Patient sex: M
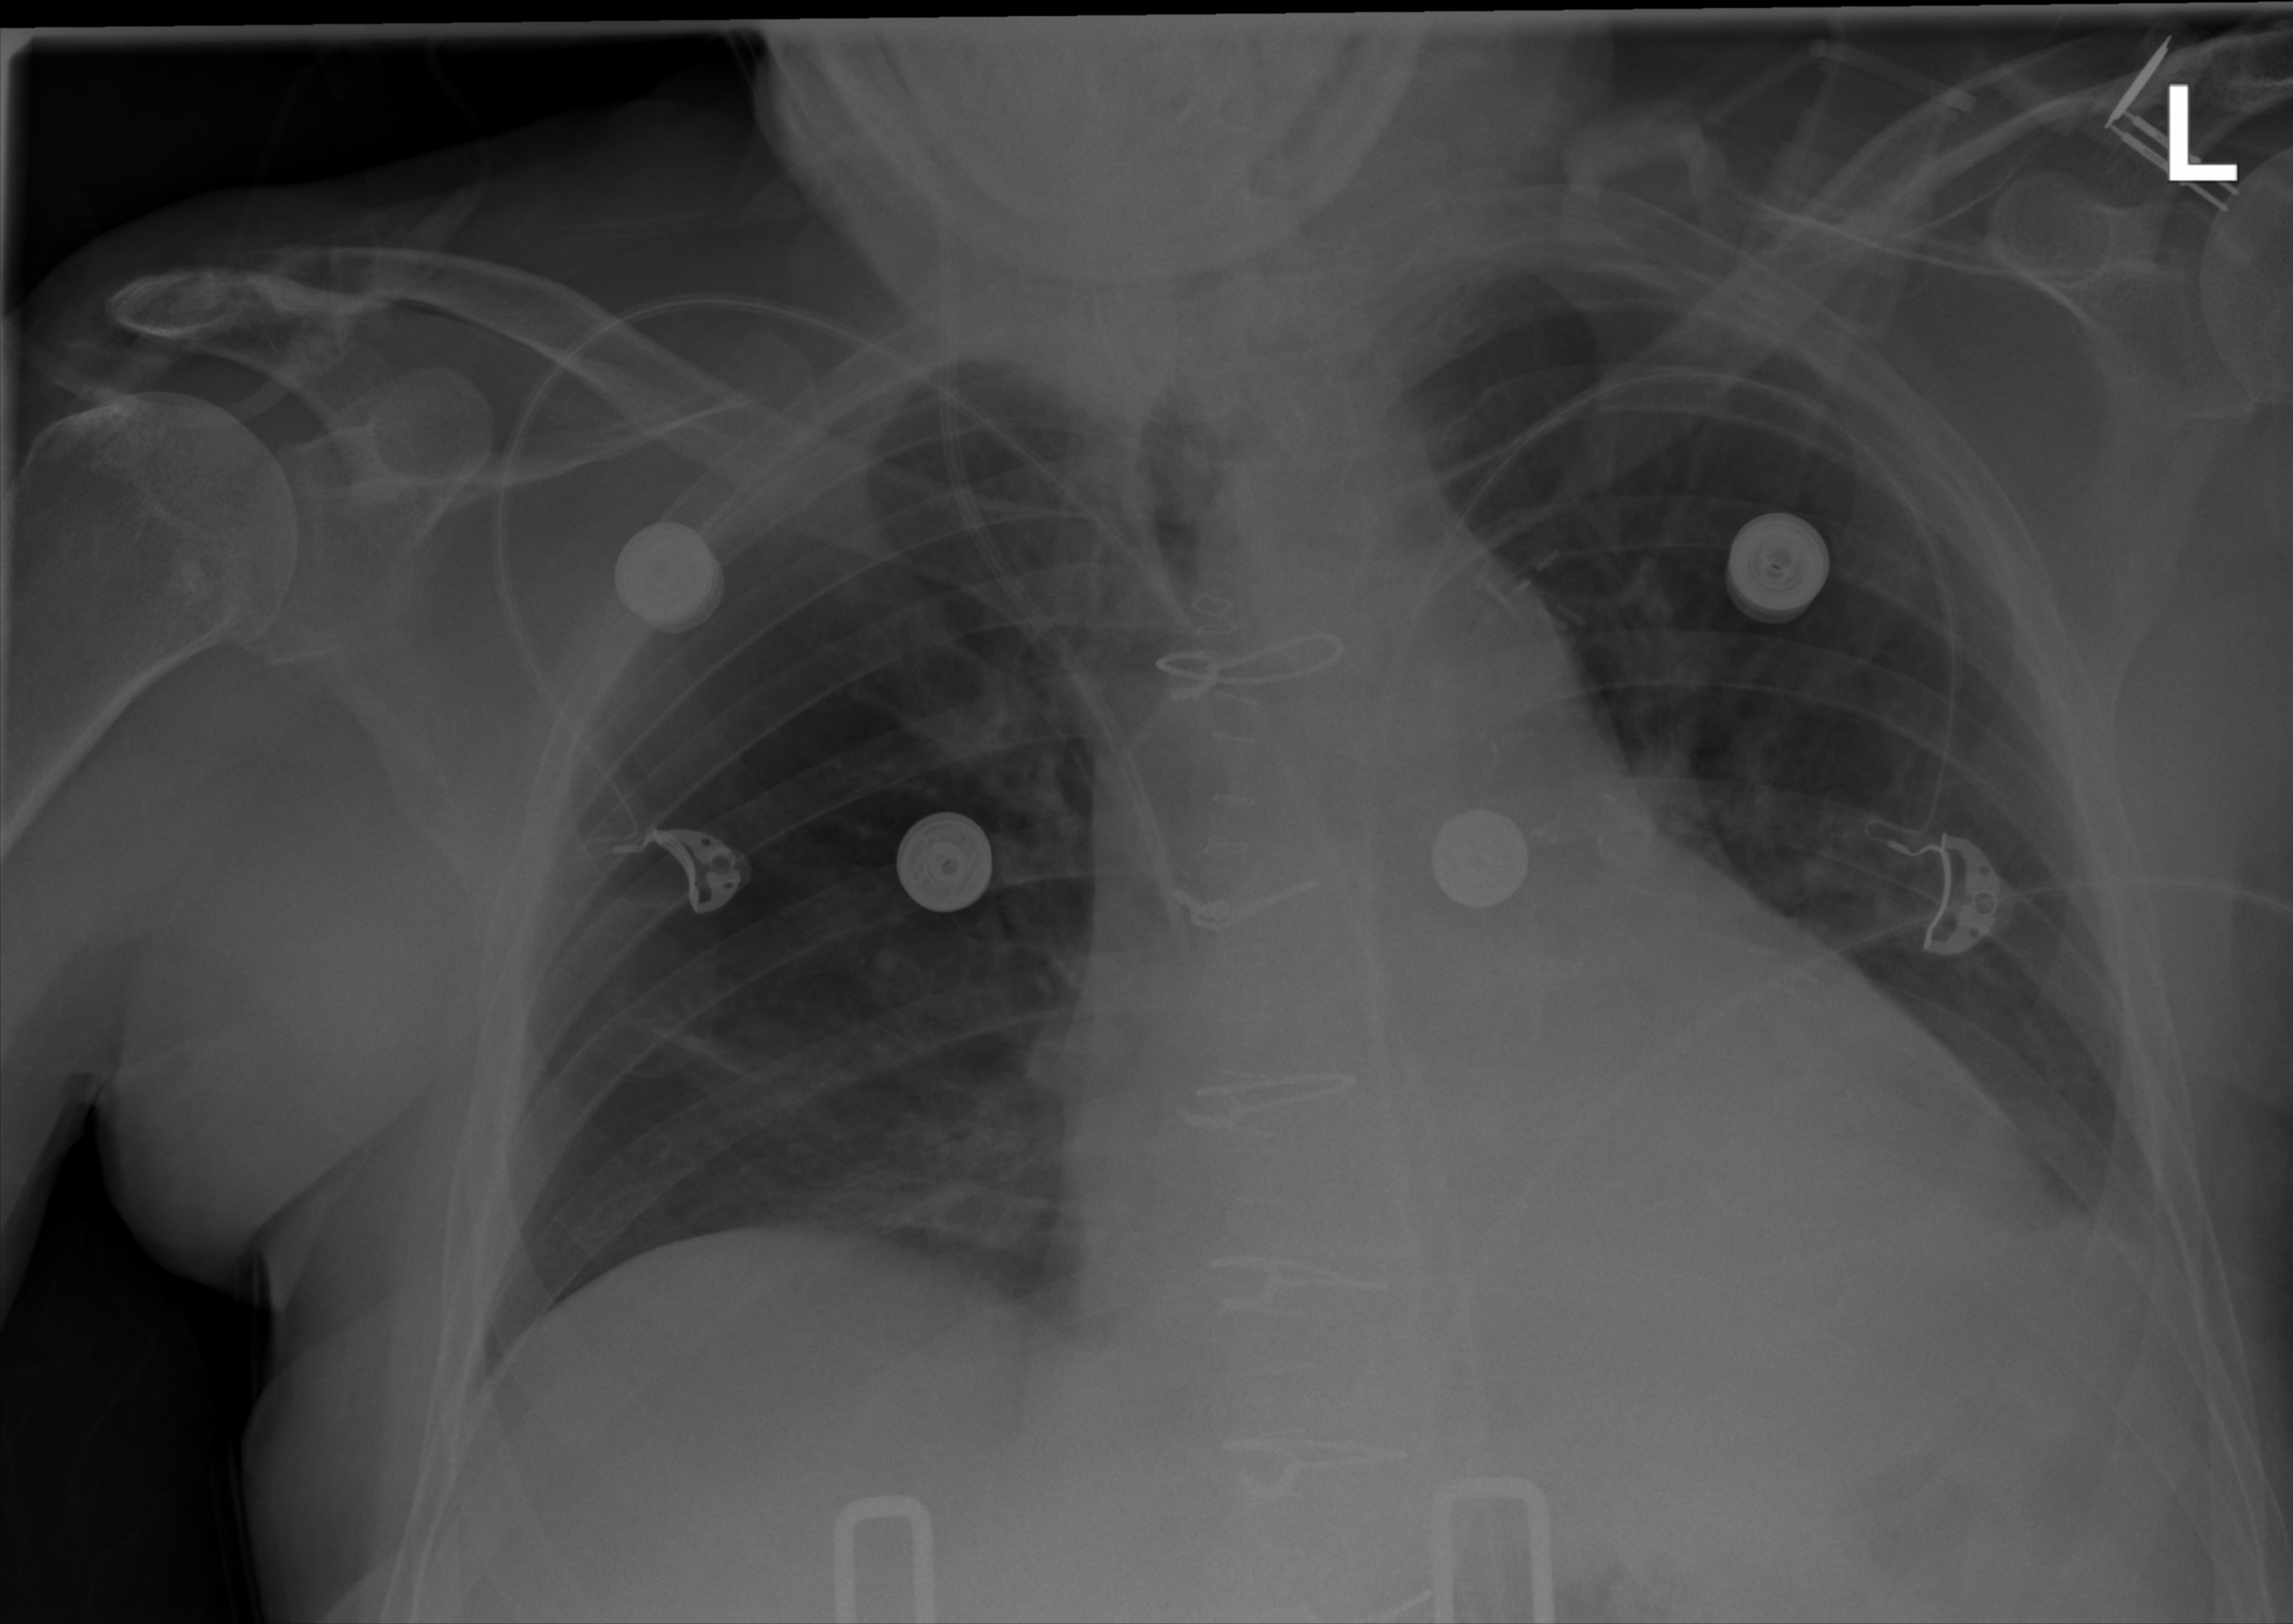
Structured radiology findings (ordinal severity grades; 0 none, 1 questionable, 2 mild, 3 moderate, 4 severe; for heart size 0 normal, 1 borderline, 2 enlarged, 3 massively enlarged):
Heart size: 1
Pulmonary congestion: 0
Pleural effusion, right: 0
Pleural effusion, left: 2
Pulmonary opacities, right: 0
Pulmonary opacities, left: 0
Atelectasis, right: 2
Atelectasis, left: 2